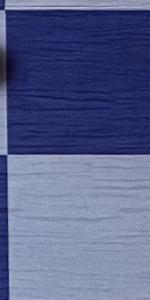
Label: Empty